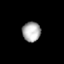
Tissue: lung
Cell type: Myeloid cells
Senescence score: 0.6167
Nuclear area (px): 357
Mean DAPI intensity: 172.16